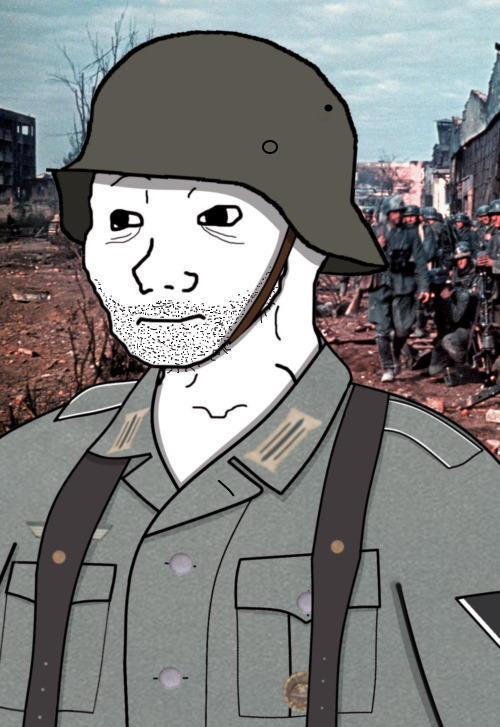
Label: 5_Wojak_with_Background